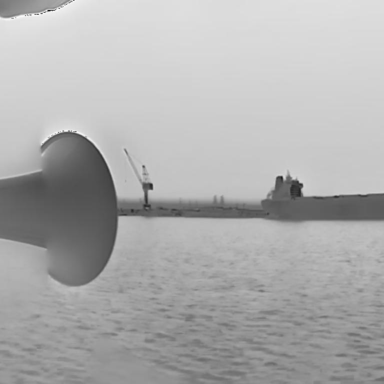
There is a fishing_boat in the infrared image.